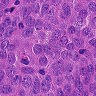
Metastatic tissue present: yes